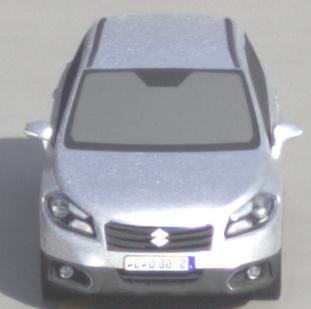
Make: Suzuki
Model: SX4 S-Cross 1.6
Detailed model: SX4 (II) S-Cross
Model produced from: 2013/10
Model produced until: 2015/08
Doors: 5
Color: white
Road condition: wet road
Daytime: morning or afternoon
Contrast: high contrast